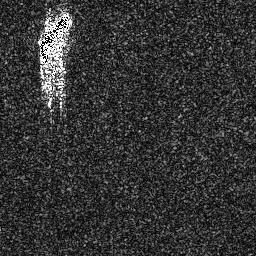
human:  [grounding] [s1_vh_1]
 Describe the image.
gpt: In the satellite image, there is  <ref>1 large ship </ref> <box>[[14, 3, 27, 24, 0]]</box> located at top left.